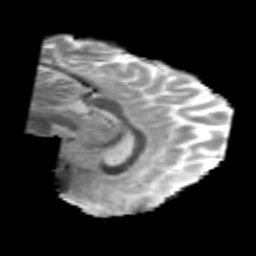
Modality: MD
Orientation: sagittal
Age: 22
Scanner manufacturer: philips
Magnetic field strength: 3 T
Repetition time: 8.584 s
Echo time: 0.1268 s